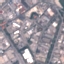
Land use / land cover class: Industrial